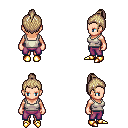
a pixel art fantasy rpg character, female body template, human, light skin, white pirate shirt, magenta pants, white blonde short topknot hairstyle, gold boots, four views (front, back, left, right), 2x2 character sprite sheet, small pixel art, hard edges, no anti-aliasing